Field crop: maize
Growth stage: 2
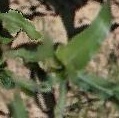
Species: maize